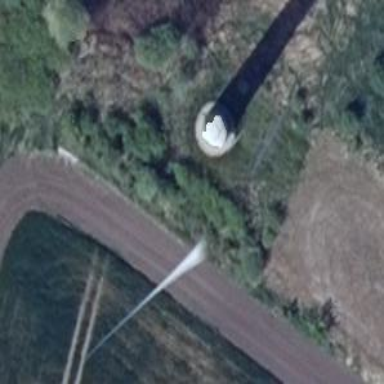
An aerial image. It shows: Wind generator powered by wind. The generator type is horizontal axis and it uses wind turbines.